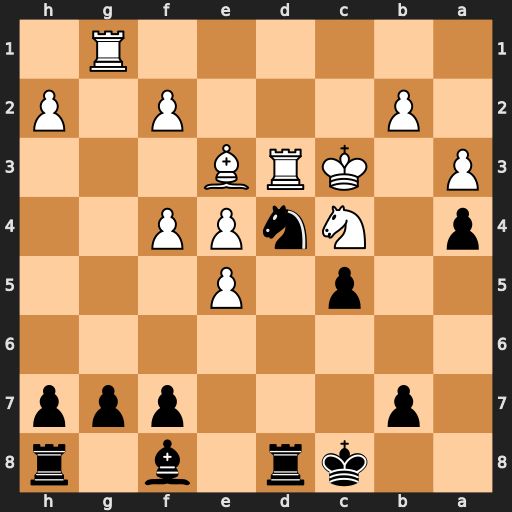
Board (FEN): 2kr1b1r/1p3ppp/8/2p1P3/p1NnPP2/P1KRB3/1P3P1P/6R1
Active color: b
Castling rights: -
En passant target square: -
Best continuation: Ne2+ Kd2 Nxg1 Nb6+ Kc7